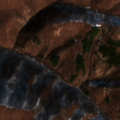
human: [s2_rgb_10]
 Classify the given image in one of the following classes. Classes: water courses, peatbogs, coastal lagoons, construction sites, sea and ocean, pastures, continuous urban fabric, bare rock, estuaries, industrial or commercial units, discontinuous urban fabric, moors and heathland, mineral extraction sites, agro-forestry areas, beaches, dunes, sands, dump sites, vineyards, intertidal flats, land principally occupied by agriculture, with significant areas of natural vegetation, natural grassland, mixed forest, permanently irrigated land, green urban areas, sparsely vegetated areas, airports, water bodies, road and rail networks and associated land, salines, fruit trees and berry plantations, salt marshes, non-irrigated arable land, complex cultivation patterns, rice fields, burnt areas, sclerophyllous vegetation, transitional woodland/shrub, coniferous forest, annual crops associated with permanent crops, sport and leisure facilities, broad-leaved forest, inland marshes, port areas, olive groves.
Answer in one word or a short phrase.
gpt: broad-leaved forest, transitional woodland/shrub